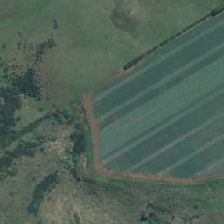
Land cover: shortrotation_cropland